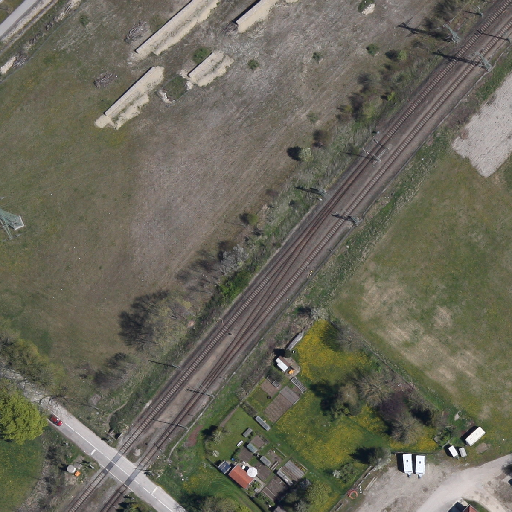
Referring expression: paved road along with tree